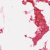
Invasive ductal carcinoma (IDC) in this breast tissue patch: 0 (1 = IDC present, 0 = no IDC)